Field crop: maize
Growth stage: 2
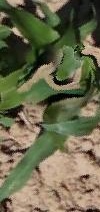
Species: maize